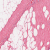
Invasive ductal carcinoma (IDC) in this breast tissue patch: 0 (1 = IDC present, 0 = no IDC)